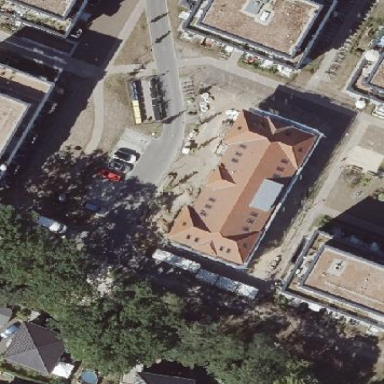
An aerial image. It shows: Hipped roof on apartment building.